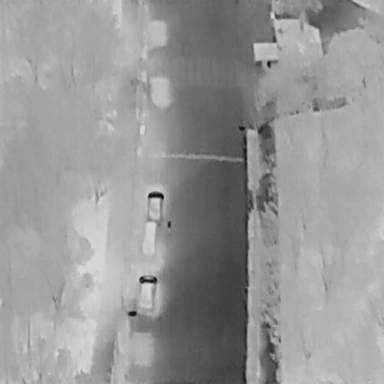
There are four objects shown in the infrared image, including three Cars, and a Person.